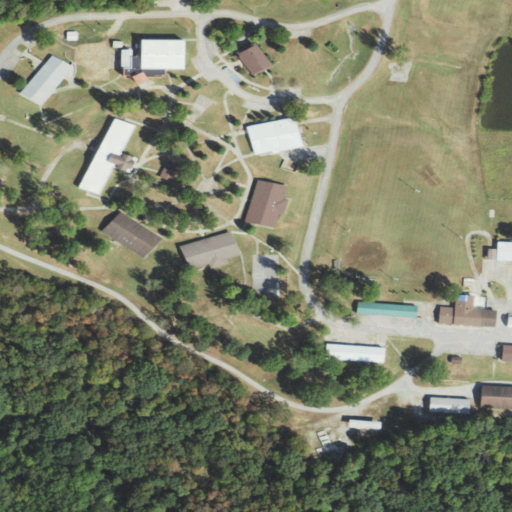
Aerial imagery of mountain in Illinois named Herman Hill containing open development, low intensity development, deciduous forest, medium intensity development, high intensity development, pasture, and grassland